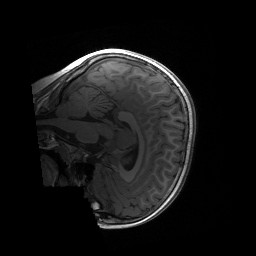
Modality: T1w
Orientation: sagittal
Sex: female
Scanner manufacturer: siemens
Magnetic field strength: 3 T
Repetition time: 1.9 s
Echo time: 0.00243 s